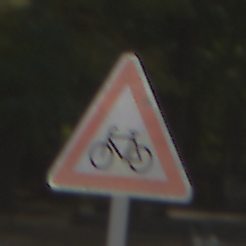
Verkehrszeichen: RadverkehrRechts
Umgebung: Outdoor, Suburban
Tageszeit: MorningAfternoon
Wetter: Clear
Licht: Natural
Jahreszeit: NotSpecified
Kontrast: HighContrast